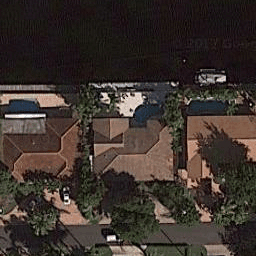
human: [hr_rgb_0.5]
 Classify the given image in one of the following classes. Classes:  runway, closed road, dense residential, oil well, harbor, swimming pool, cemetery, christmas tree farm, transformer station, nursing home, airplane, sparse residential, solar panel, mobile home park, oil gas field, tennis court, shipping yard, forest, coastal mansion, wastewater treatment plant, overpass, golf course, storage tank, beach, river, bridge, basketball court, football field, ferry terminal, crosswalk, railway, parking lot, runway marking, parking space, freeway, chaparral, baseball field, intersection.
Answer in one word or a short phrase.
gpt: coastal mansion